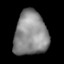
Tissue: lung
Cell type: Epithelial cells
Senescence score: 0.2228
Nuclear area (px): 1441
Mean DAPI intensity: 138.879